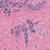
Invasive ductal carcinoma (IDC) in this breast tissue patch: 1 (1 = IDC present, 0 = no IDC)